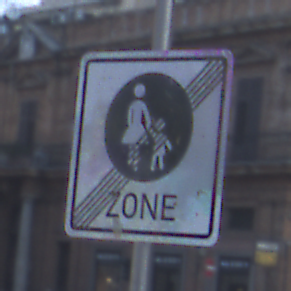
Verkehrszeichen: EndeFussgaengerzone
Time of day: SunriseSunset
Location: Outdoor (Urban)
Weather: PartlyCloudy
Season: NotSpecified
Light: Natural